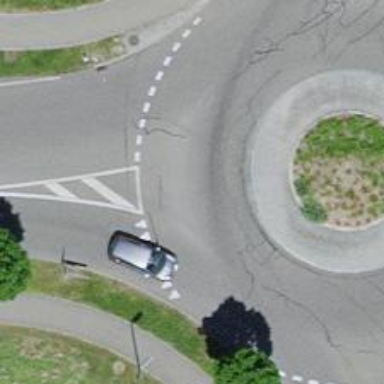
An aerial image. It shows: Tertiary road made of asphalt leading to roundabout junction.